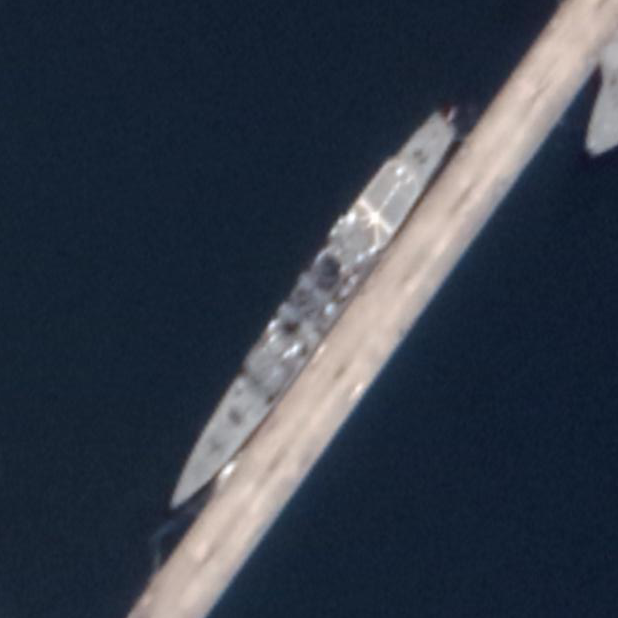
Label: Abukuma-class_frigate